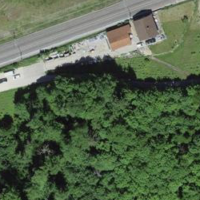
EUNIS habitat code: 44
Species observed at this site:
Tettigonia viridissima